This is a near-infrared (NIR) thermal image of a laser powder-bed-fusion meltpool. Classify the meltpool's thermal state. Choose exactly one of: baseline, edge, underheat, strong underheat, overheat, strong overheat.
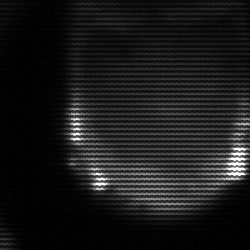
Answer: edge